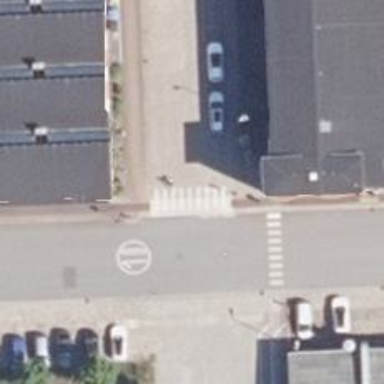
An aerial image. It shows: Zebra crossing on the road.